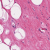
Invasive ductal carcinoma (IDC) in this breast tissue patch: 0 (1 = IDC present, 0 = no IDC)